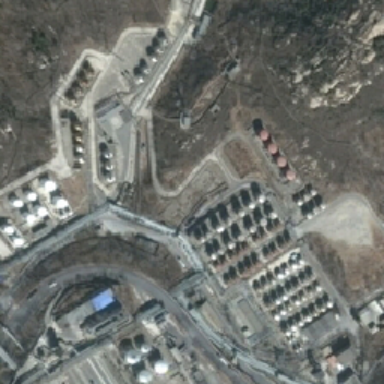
There is a big white tank in the factory .